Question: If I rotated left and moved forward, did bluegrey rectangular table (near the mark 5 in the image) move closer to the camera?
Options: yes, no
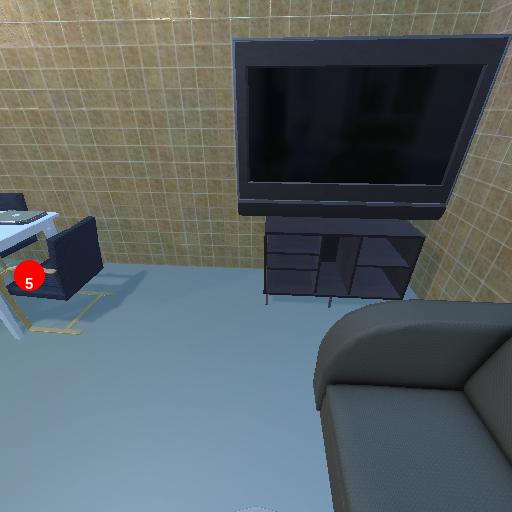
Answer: yes